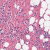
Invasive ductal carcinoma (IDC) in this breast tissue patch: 1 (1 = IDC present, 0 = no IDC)